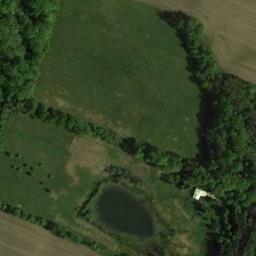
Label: meadow